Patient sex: F
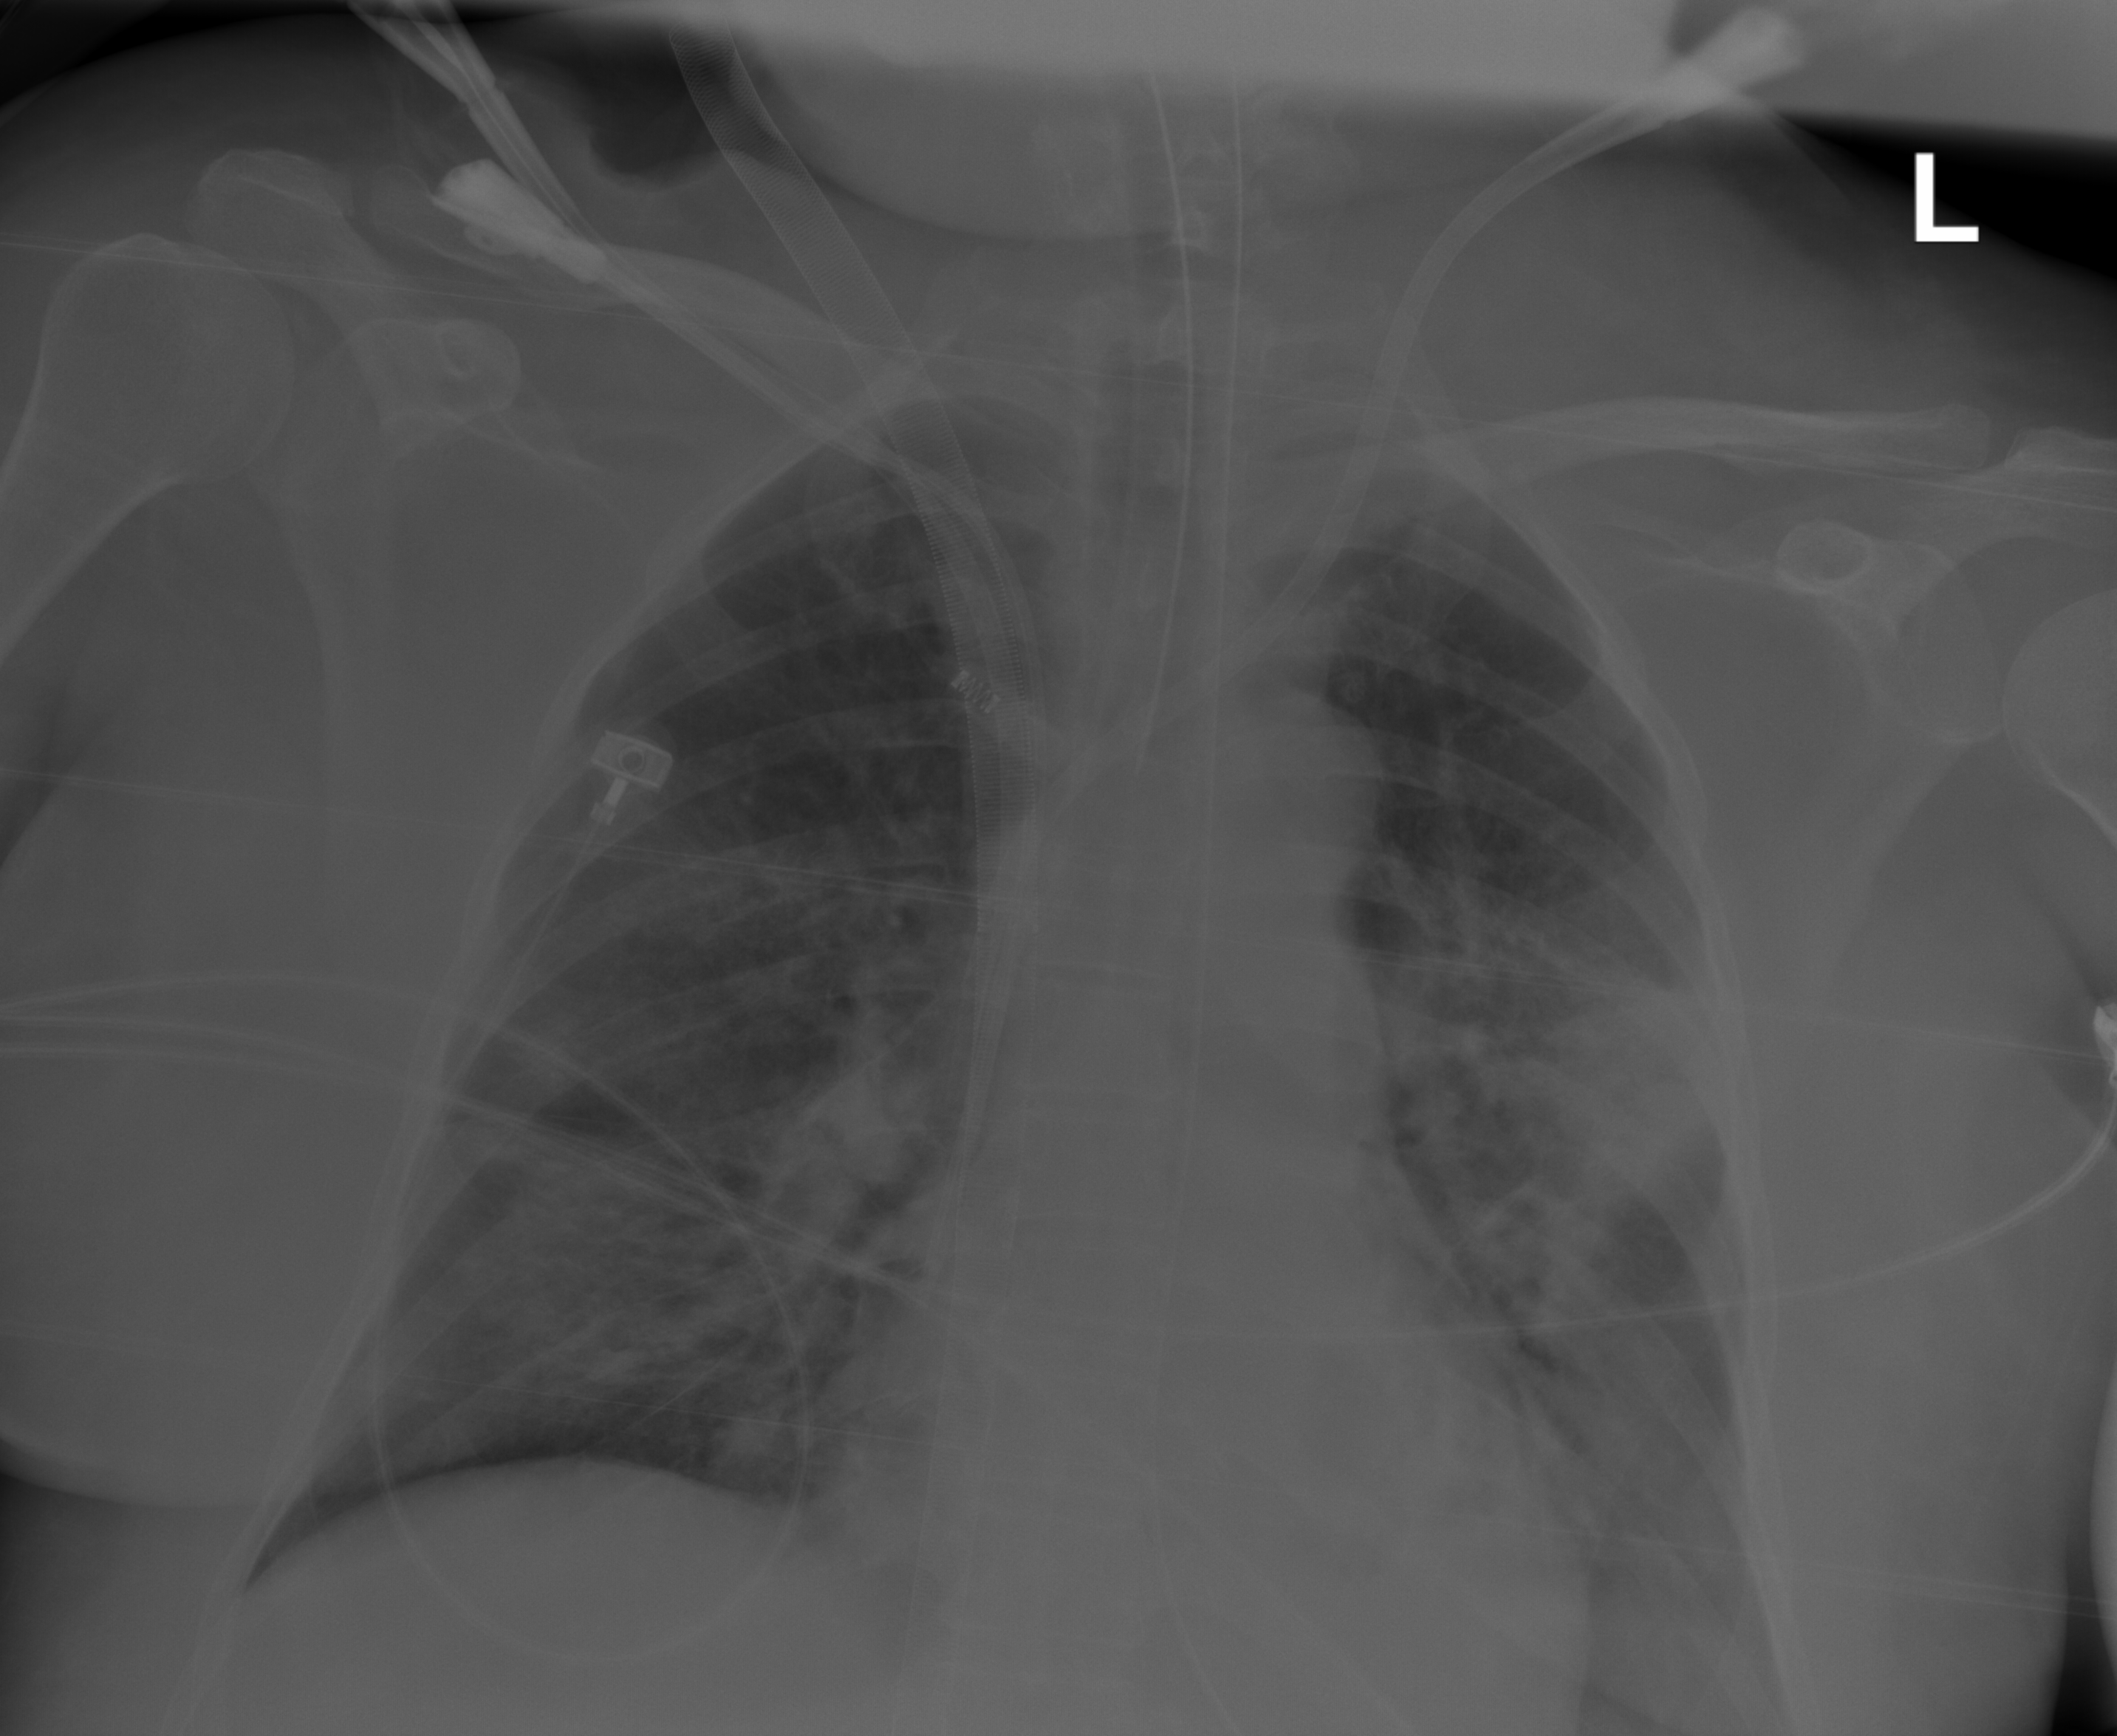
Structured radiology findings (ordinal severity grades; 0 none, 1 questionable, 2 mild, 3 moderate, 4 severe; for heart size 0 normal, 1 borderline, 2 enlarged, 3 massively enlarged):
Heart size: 0
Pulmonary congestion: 0
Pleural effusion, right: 0
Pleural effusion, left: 0
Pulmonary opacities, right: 2
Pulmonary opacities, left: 3
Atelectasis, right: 2
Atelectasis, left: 3